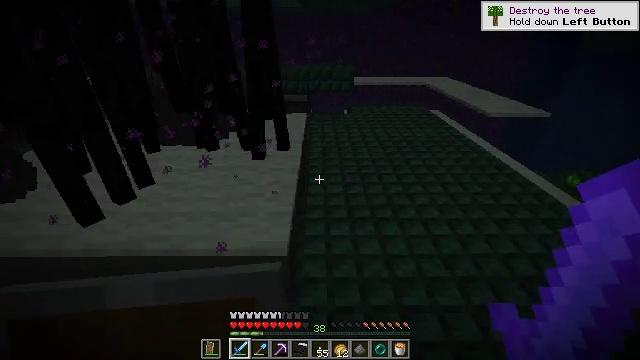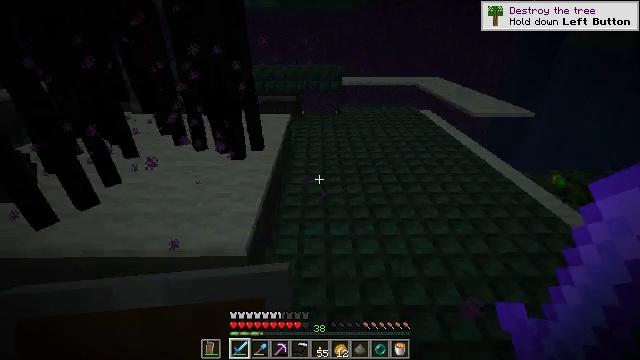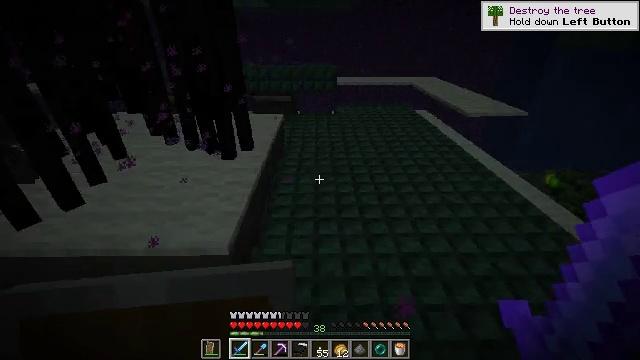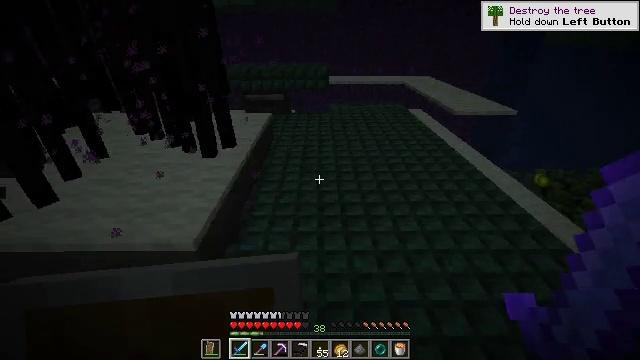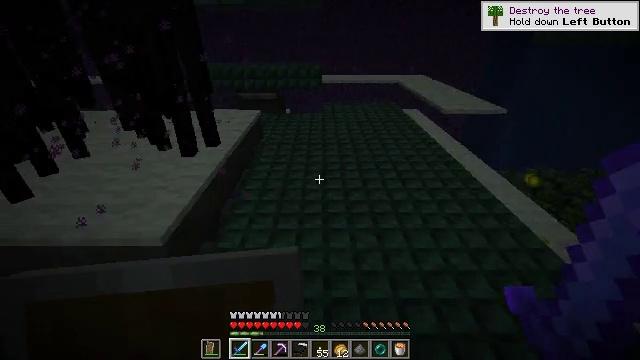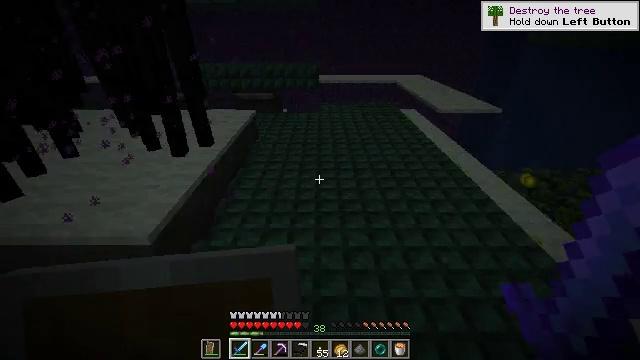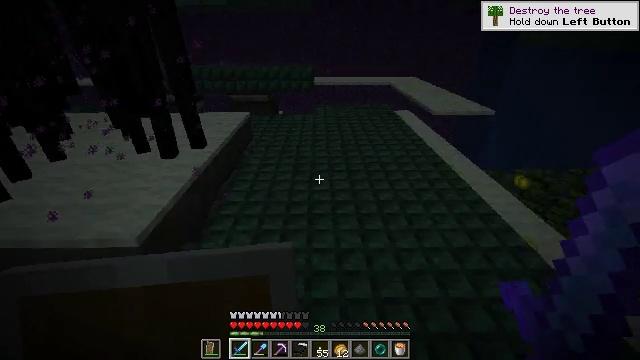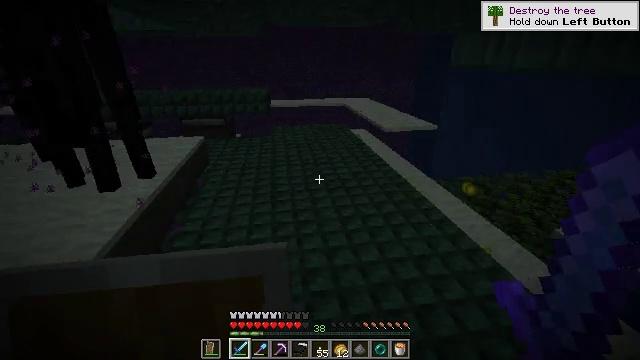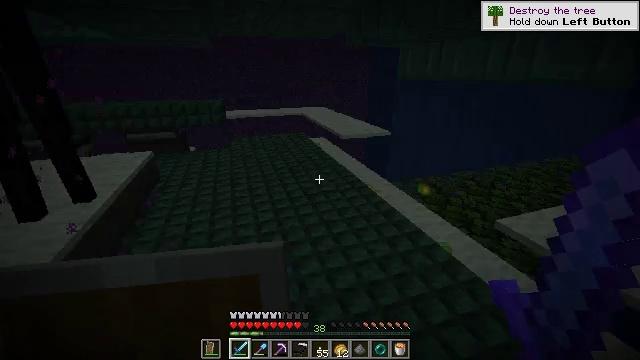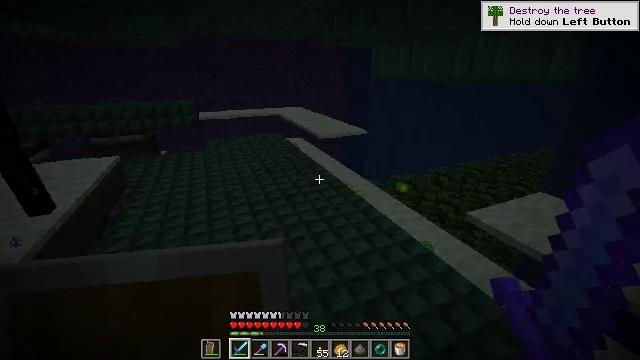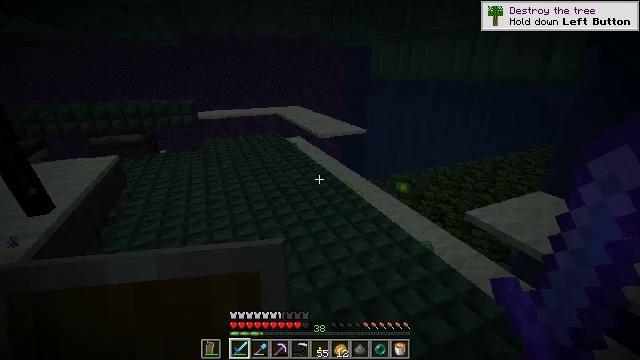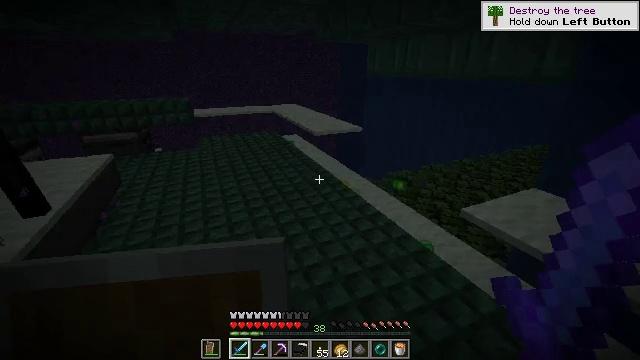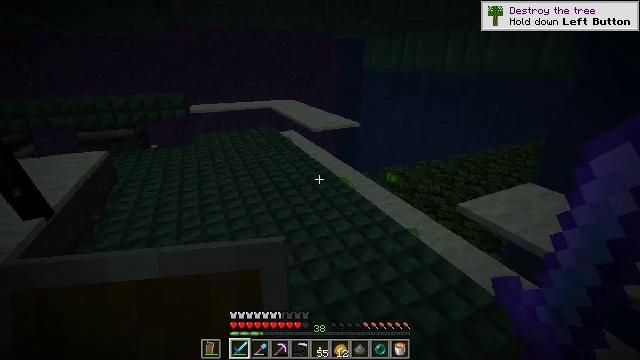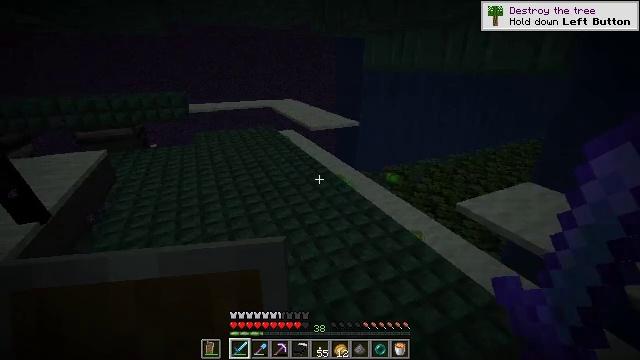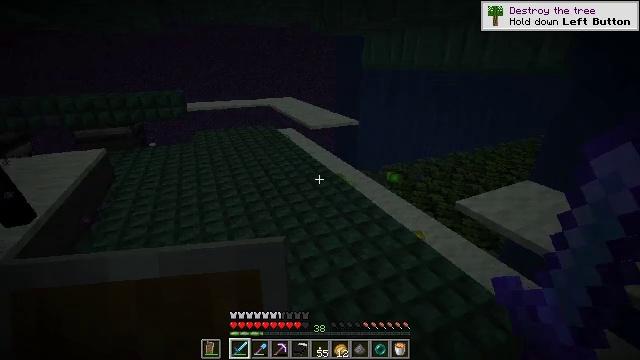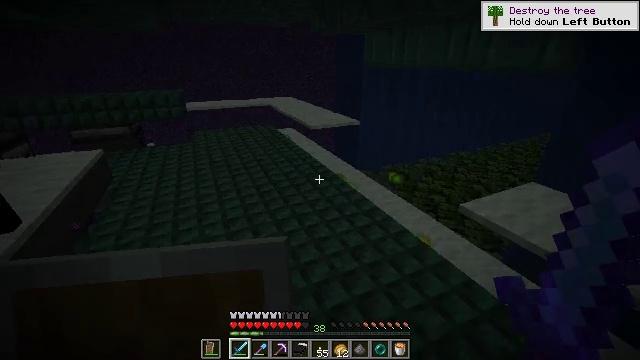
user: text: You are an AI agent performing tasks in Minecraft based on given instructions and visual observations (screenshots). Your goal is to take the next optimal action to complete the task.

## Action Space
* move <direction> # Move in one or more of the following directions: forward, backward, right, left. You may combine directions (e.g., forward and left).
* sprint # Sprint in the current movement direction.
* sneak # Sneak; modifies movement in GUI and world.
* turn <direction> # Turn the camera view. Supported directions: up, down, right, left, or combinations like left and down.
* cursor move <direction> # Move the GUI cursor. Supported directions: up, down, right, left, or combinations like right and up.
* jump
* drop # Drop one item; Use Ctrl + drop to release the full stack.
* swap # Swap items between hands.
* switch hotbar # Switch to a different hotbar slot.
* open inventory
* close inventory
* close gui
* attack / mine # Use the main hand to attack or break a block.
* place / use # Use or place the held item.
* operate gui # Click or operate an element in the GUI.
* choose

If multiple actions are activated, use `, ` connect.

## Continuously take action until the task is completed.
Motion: motion action
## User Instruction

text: Kill an enderman.
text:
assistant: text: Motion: move right
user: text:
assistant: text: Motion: move right
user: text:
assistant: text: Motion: move right
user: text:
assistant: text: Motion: no_op
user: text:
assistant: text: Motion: no_op
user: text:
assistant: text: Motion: no_op
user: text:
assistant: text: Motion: turn right and up
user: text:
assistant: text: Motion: turn right and up
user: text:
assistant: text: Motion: turn right
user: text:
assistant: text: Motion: no_op
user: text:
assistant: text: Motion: no_op
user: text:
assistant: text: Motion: no_op
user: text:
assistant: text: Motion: no_op
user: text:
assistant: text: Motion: no_op
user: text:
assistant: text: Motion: move forward
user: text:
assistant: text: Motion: move forward
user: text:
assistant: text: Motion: move forward
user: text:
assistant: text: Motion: move forward
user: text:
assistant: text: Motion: move forward
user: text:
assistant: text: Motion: move forward
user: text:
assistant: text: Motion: move forward
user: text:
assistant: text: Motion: move forward
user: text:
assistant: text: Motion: move forward
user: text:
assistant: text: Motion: move forward
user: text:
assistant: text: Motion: move forward
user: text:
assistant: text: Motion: move forward
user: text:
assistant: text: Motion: move forward
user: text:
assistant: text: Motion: move forward
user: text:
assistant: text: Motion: no_op
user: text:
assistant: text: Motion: turn down